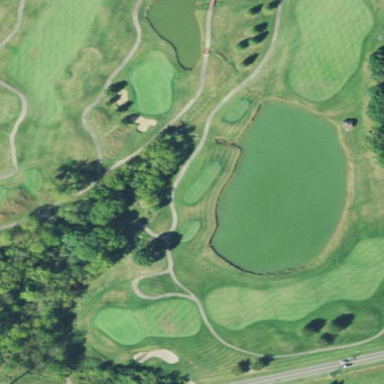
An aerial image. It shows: Scenic view of water hazard on golf course. The natural water feature adds beauty to the landscape.